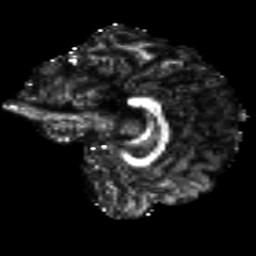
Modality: FA
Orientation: sagittal
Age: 28
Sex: female
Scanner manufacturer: siemens
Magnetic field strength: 3 T
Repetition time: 8.8 s
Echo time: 0.085 s